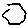
Label: hexagon